Field crop: maize
Growth stage: 2
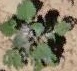
Species: chenopodium